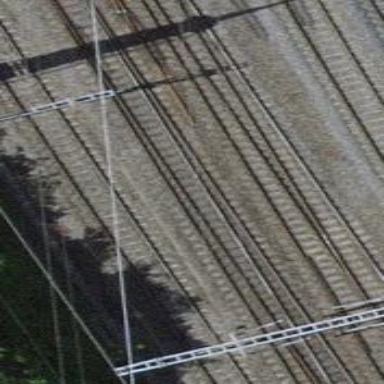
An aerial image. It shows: Railway switch.